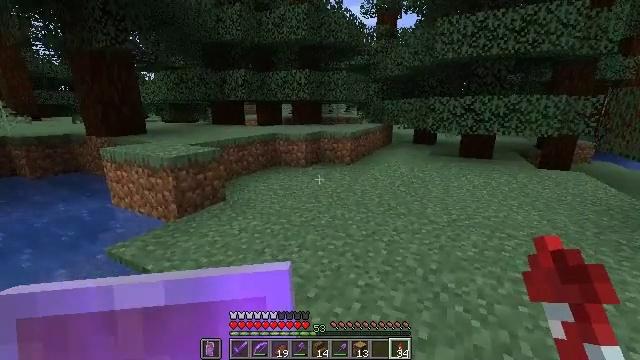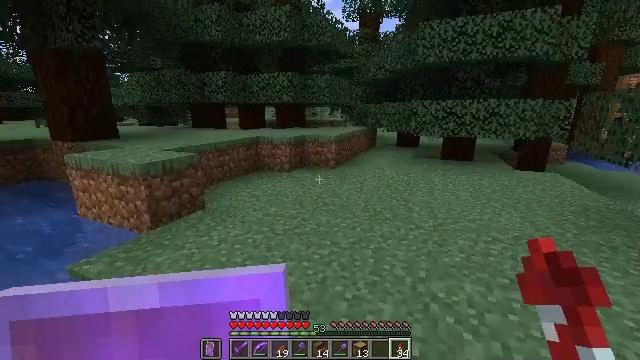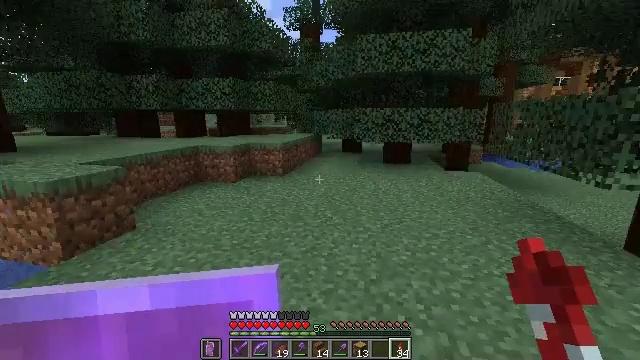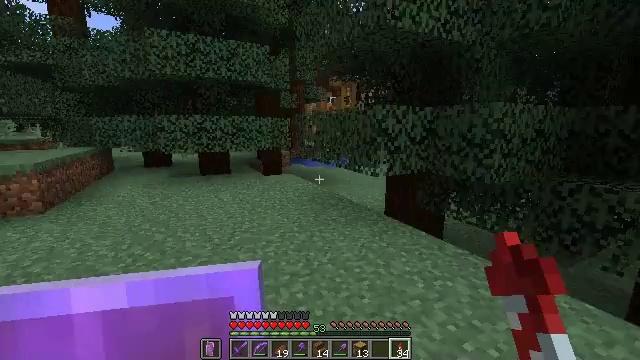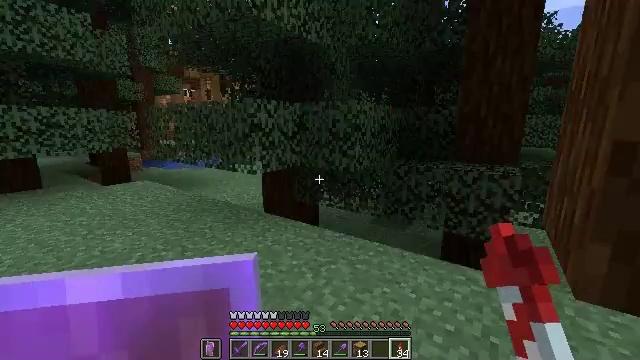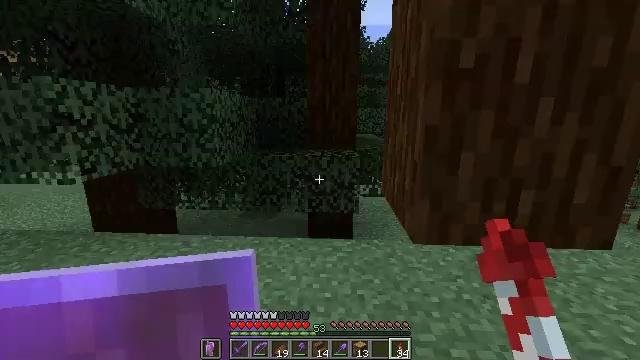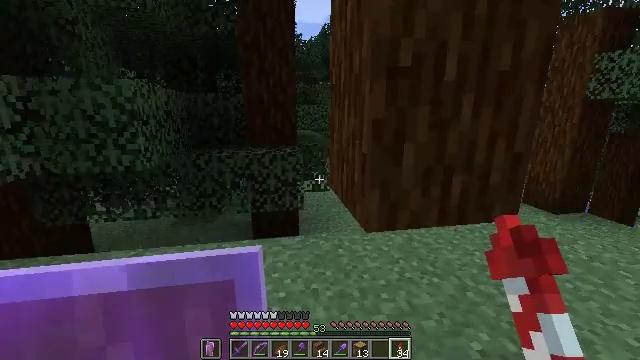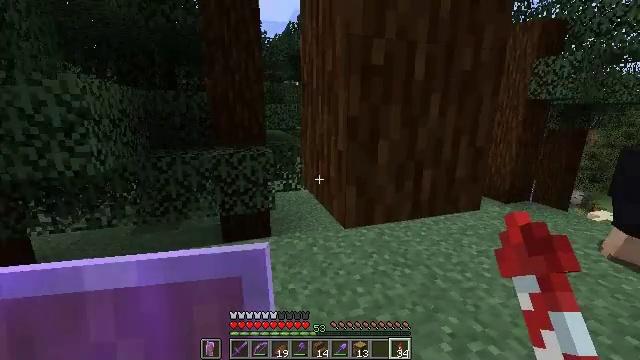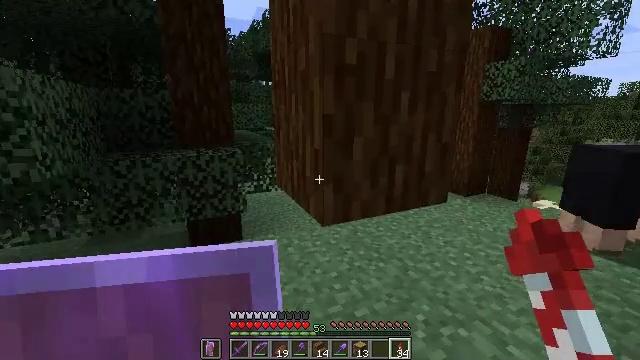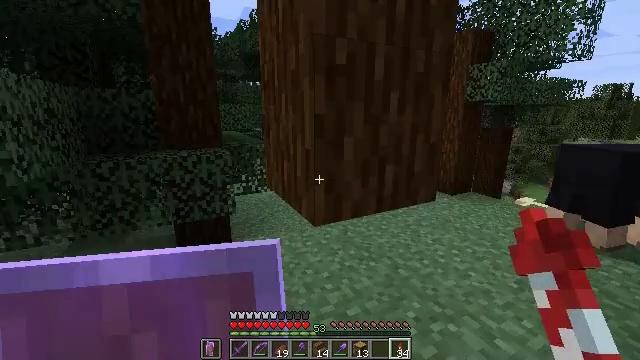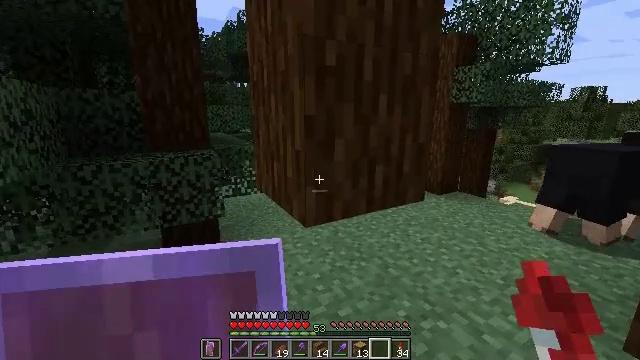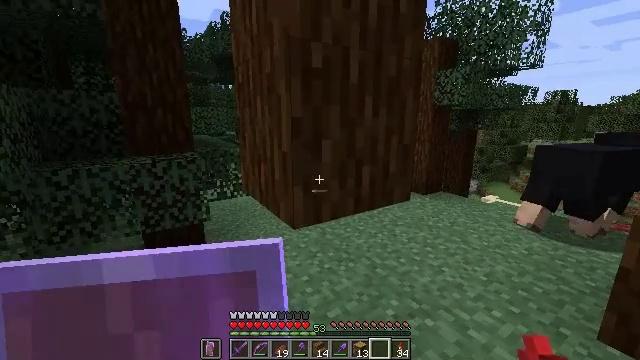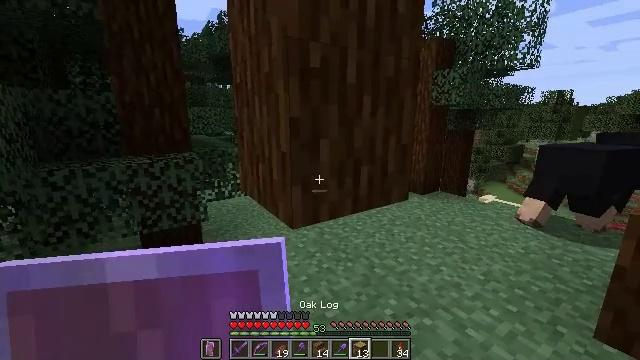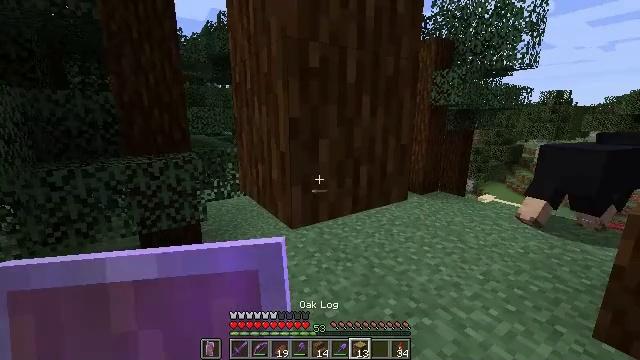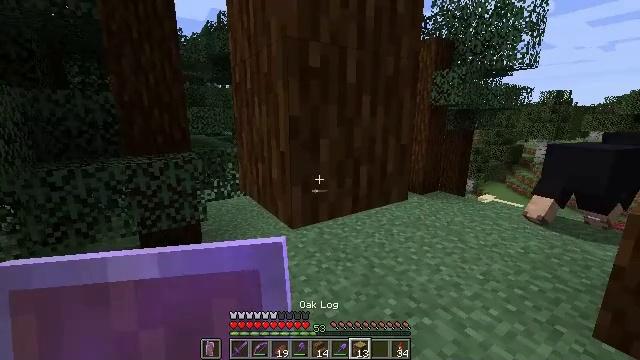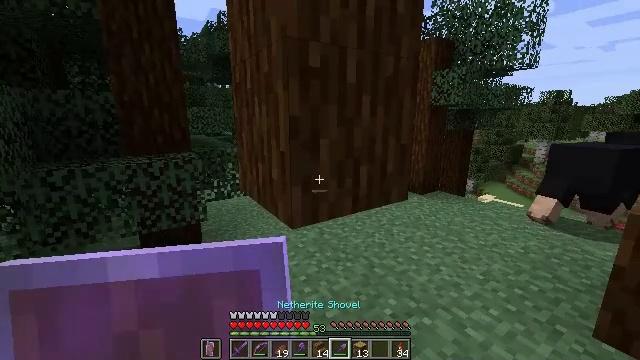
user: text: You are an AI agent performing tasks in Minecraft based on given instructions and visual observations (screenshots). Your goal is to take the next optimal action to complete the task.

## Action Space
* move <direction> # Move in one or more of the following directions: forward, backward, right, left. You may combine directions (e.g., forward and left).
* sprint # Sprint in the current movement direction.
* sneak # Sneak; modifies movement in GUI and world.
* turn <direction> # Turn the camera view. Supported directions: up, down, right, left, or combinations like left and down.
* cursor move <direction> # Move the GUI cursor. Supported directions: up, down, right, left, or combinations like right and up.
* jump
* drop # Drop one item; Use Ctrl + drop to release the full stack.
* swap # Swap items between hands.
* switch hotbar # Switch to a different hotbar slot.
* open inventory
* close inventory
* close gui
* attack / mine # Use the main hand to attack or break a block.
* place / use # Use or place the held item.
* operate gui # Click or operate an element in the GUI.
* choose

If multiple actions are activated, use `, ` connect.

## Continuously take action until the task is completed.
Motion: motion action
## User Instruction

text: Break the spruce log from the tree.
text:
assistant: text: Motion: move forward, turn right
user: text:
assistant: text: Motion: move forward, turn right and up
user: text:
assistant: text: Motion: move forward, turn right and up
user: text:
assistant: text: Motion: move forward, turn right
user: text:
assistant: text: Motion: turn right and down
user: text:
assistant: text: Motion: turn right
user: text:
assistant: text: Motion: turn right
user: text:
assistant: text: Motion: turn right
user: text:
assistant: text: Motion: turn right
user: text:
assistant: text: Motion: turn right
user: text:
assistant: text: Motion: turn right
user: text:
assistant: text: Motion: no_op
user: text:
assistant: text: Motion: no_op
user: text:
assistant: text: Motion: no_op
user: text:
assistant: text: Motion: no_op
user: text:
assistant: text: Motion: no_op
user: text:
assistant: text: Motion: no_op
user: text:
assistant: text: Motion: no_op
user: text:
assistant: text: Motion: no_op
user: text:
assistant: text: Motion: no_op
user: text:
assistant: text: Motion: no_op
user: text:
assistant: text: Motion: no_op
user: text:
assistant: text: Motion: no_op
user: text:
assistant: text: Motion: no_op
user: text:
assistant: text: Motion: no_op
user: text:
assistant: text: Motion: no_op
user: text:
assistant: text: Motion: no_op
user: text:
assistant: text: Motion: no_op
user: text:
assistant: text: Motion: no_op
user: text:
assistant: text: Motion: no_op